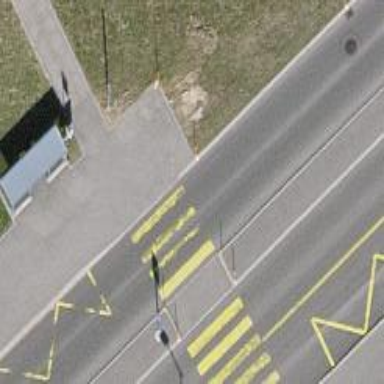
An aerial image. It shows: Zebra crossing on the road.